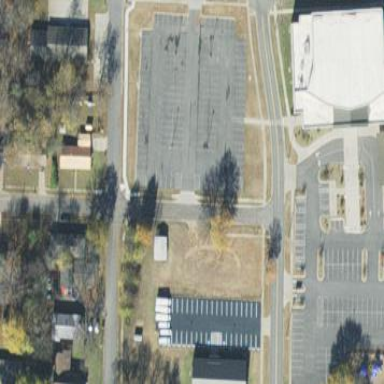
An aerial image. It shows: Parking area with asphalt surface.